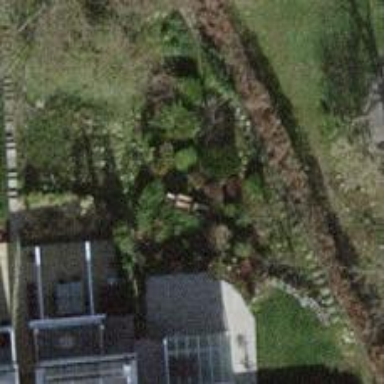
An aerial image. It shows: Garden enclosed by fence.